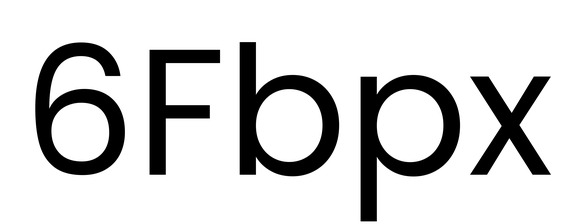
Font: Poppins-Regular